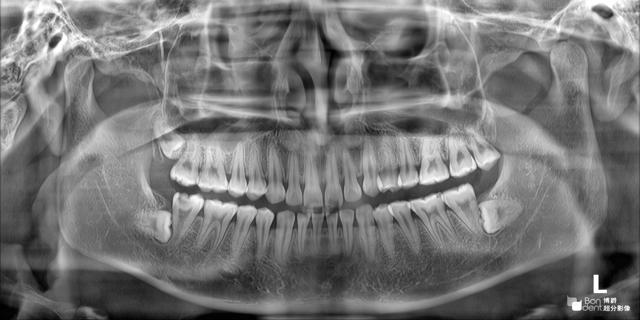
adult